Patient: sex F, age 28
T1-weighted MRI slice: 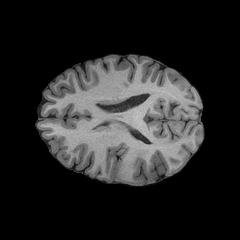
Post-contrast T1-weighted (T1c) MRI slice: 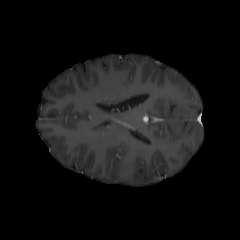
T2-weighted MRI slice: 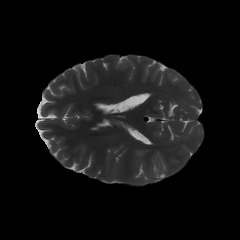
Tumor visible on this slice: yes
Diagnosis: Astrocytoma, IDH-mutant
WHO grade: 2